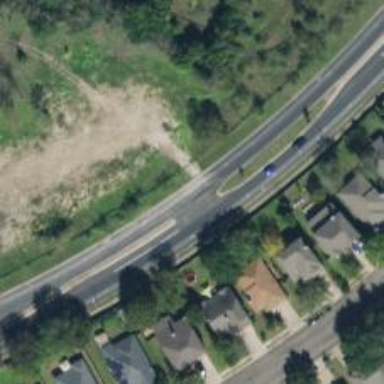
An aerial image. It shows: Secondary link road.